Field crop: tomato
Growth stage: 1
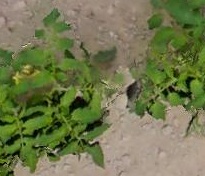
Species: tomato